Question: I want make a complex layout, with absolute coordinates, I use RelativeLayout, with left and top margins, but there are a lot of objects, and it is hard to write all that coordinates in the text editor, thus I decided to use Design tab, but it doesn't allow to move second button to an arbitrary position, always snap to an existing objects, I found a solution, at first instead of RelativeLayout wrote AbsoluteLayout, did absolute positioning, and then refacored layout_x and layout_y to layout_marginLeft and layout_marginTop, but I want to know is there an option to turn off snapping in the Design tab when root layout is RelativeLayout

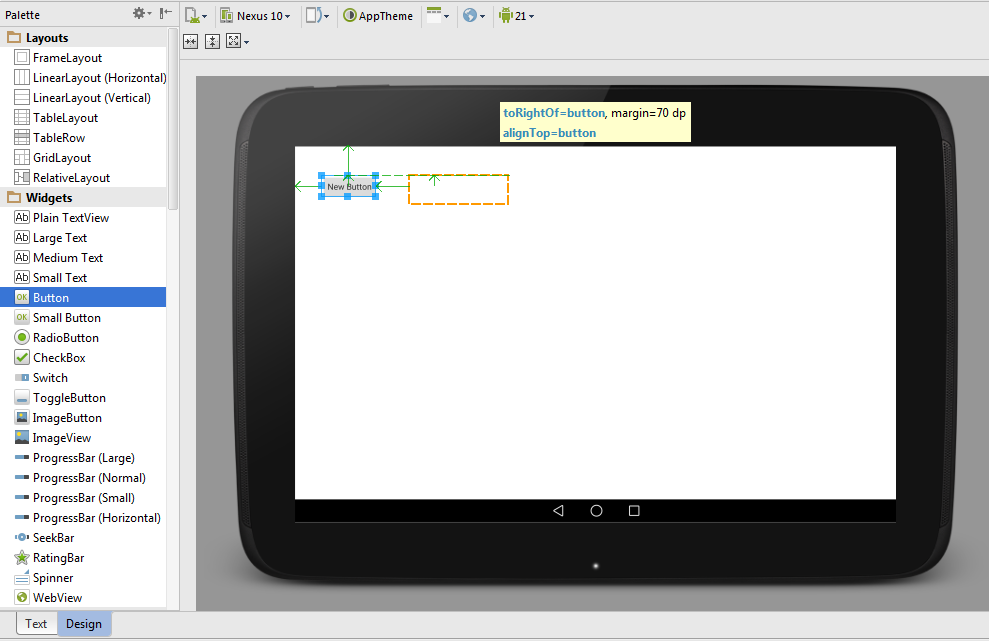
Answer: No. You can't do absolute positioning in RelativeLayout. It's not "snapping", it's showing you the actual relative payout.
You can only do absolute positioning in AbsoluteLayout.